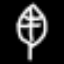
Label: leaf